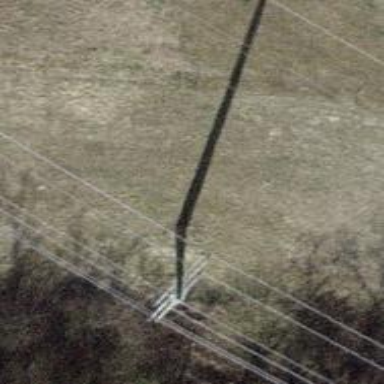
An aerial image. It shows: Power tower.